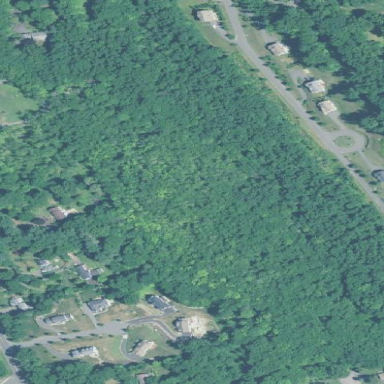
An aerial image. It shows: Existing preserved open space in the woodland.